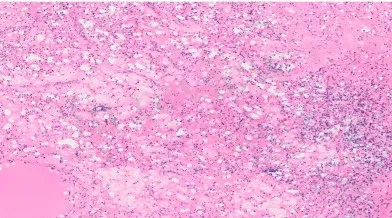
Histological examination. (A) A regressively changed clear cell renal cell carcinoma.
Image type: pathology (h&e)